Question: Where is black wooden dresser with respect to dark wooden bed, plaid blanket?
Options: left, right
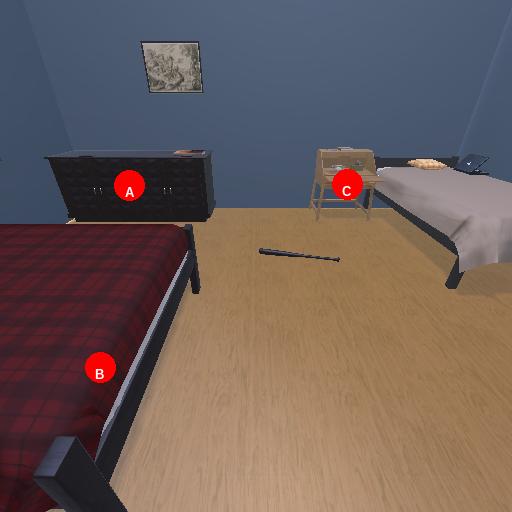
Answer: left